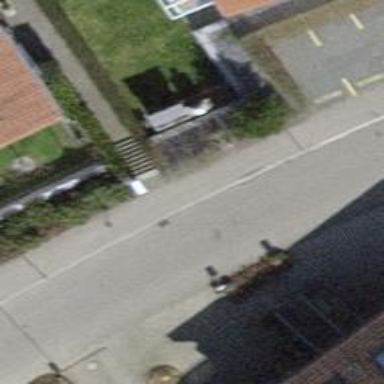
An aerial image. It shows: Road with steps.